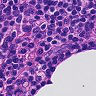
Metastatic tissue present: no